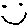
Label: smiley face